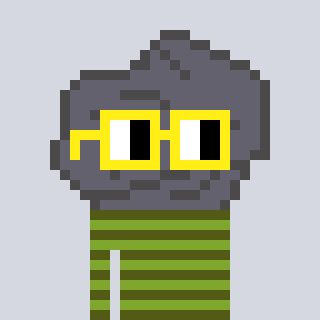
a pixel art character with square yellow glasses, a rock-shaped head and a slimegreen-colored body on a cool background